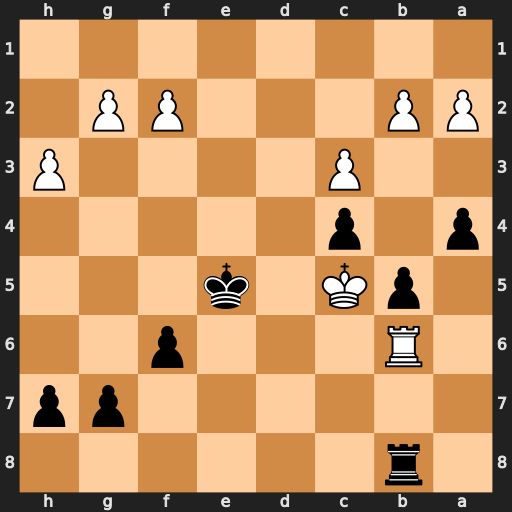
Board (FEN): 1r6/6pp/1R3p2/1pK1k3/p1p5/2P4P/PP3PP1/8
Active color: b
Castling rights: -
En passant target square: -
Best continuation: Rxb6 Kxb6 b4